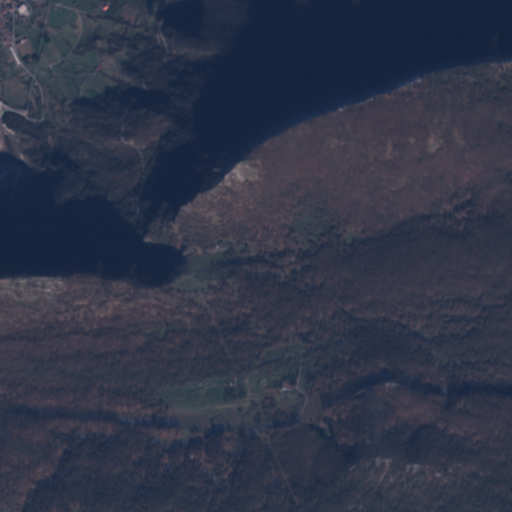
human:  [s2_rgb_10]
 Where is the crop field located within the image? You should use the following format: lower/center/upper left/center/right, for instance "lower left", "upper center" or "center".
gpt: The crop field is located in the upper left of the image.
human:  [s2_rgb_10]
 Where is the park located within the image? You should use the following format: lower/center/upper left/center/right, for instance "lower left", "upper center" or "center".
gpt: The park is located in the upper left of the image.
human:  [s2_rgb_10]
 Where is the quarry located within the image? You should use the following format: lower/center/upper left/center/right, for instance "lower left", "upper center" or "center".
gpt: The quarry is located in the upper left of the image.
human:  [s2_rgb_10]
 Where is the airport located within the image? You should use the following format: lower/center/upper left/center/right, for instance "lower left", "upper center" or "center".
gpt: There is no airport in the image.